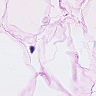
Metastatic tissue present: no